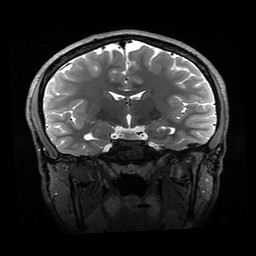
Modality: T2w
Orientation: coronal